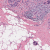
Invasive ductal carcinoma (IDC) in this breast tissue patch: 1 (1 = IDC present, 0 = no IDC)